Interaction volume radius: 10 \u00c5
Interaction volume height: 10 \u00c5
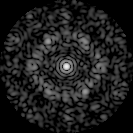
Disorder parameter: 0.7118